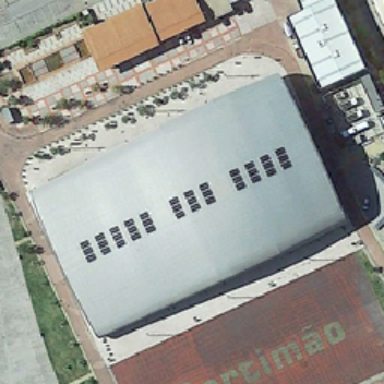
In the center of the ground is the stadium .